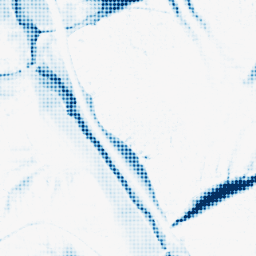
Category: morphological
Decomposition family: morphological_ellipse
Decomposition parameters: operation: closing
width: 30
height: 50
Upsampling method: sinc_blackman
Upsampling parameters: scale: 8
kernel_size: 8
Upsampling scale: 8